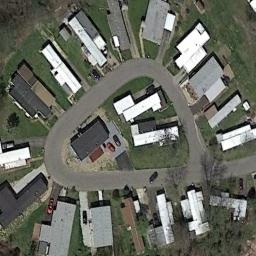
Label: mobile_home_park